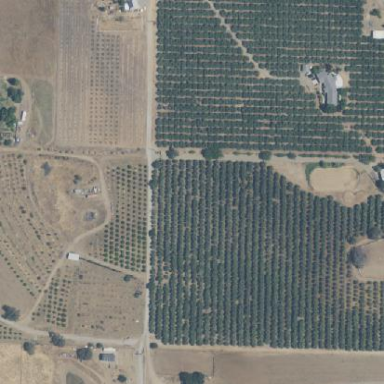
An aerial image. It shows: Orchard.